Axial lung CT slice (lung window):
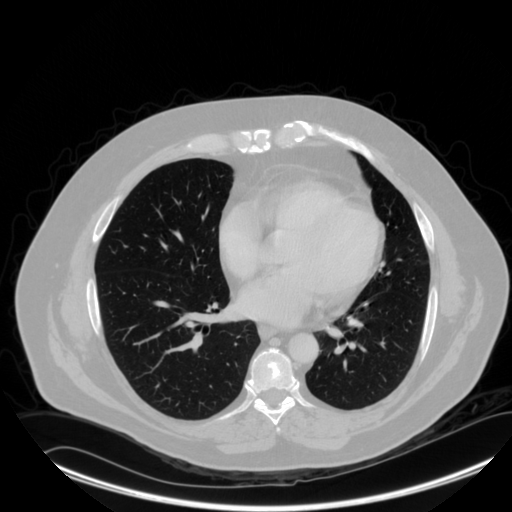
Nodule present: no